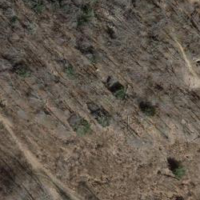
EUNIS habitat code: 41
Species observed at this site:
Orchis mascula